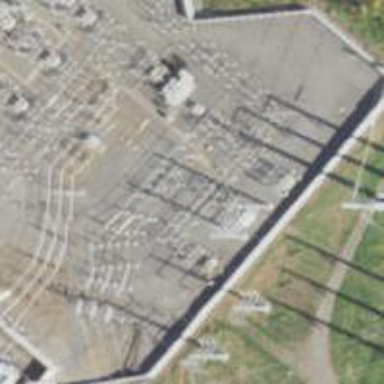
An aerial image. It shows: Switch used for power control.